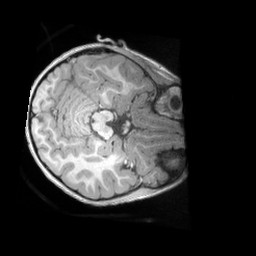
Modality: T1w
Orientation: axial
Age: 4
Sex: female
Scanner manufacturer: siemens
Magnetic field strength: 3 T
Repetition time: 2.53 s
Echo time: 0.00164 s